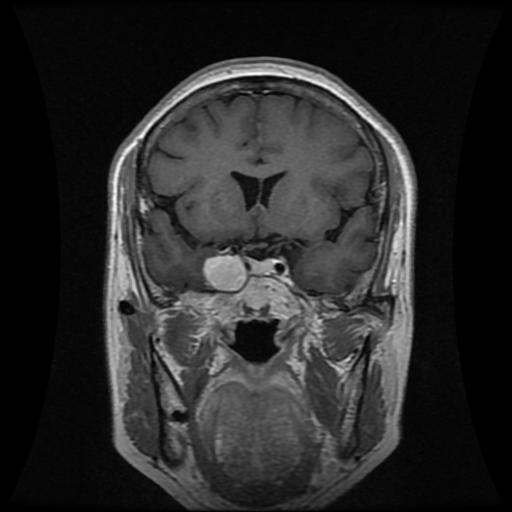
Label: meningioma